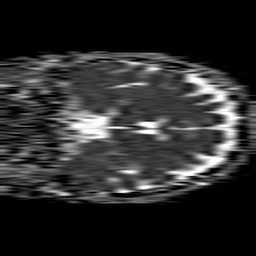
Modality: ADC
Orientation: coronal
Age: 47
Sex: female
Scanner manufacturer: philips
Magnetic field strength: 1.5 T
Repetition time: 4.6 s
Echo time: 0.08517 s